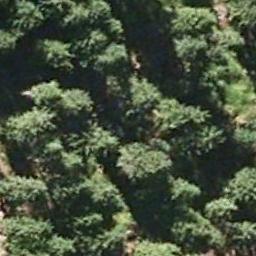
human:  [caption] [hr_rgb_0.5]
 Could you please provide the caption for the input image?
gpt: This is a dense forest .

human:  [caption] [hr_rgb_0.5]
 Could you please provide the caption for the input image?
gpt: The forest has a lot of randomly arranged green trees .

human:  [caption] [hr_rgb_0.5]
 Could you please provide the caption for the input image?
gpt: Many green trees are in a forest and the leaves cast a black shadow .

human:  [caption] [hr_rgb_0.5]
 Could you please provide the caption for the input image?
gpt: The forest is consist of dry trees and green trees .

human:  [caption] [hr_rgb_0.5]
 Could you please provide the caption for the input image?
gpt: A forest with many green trees .